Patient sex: M
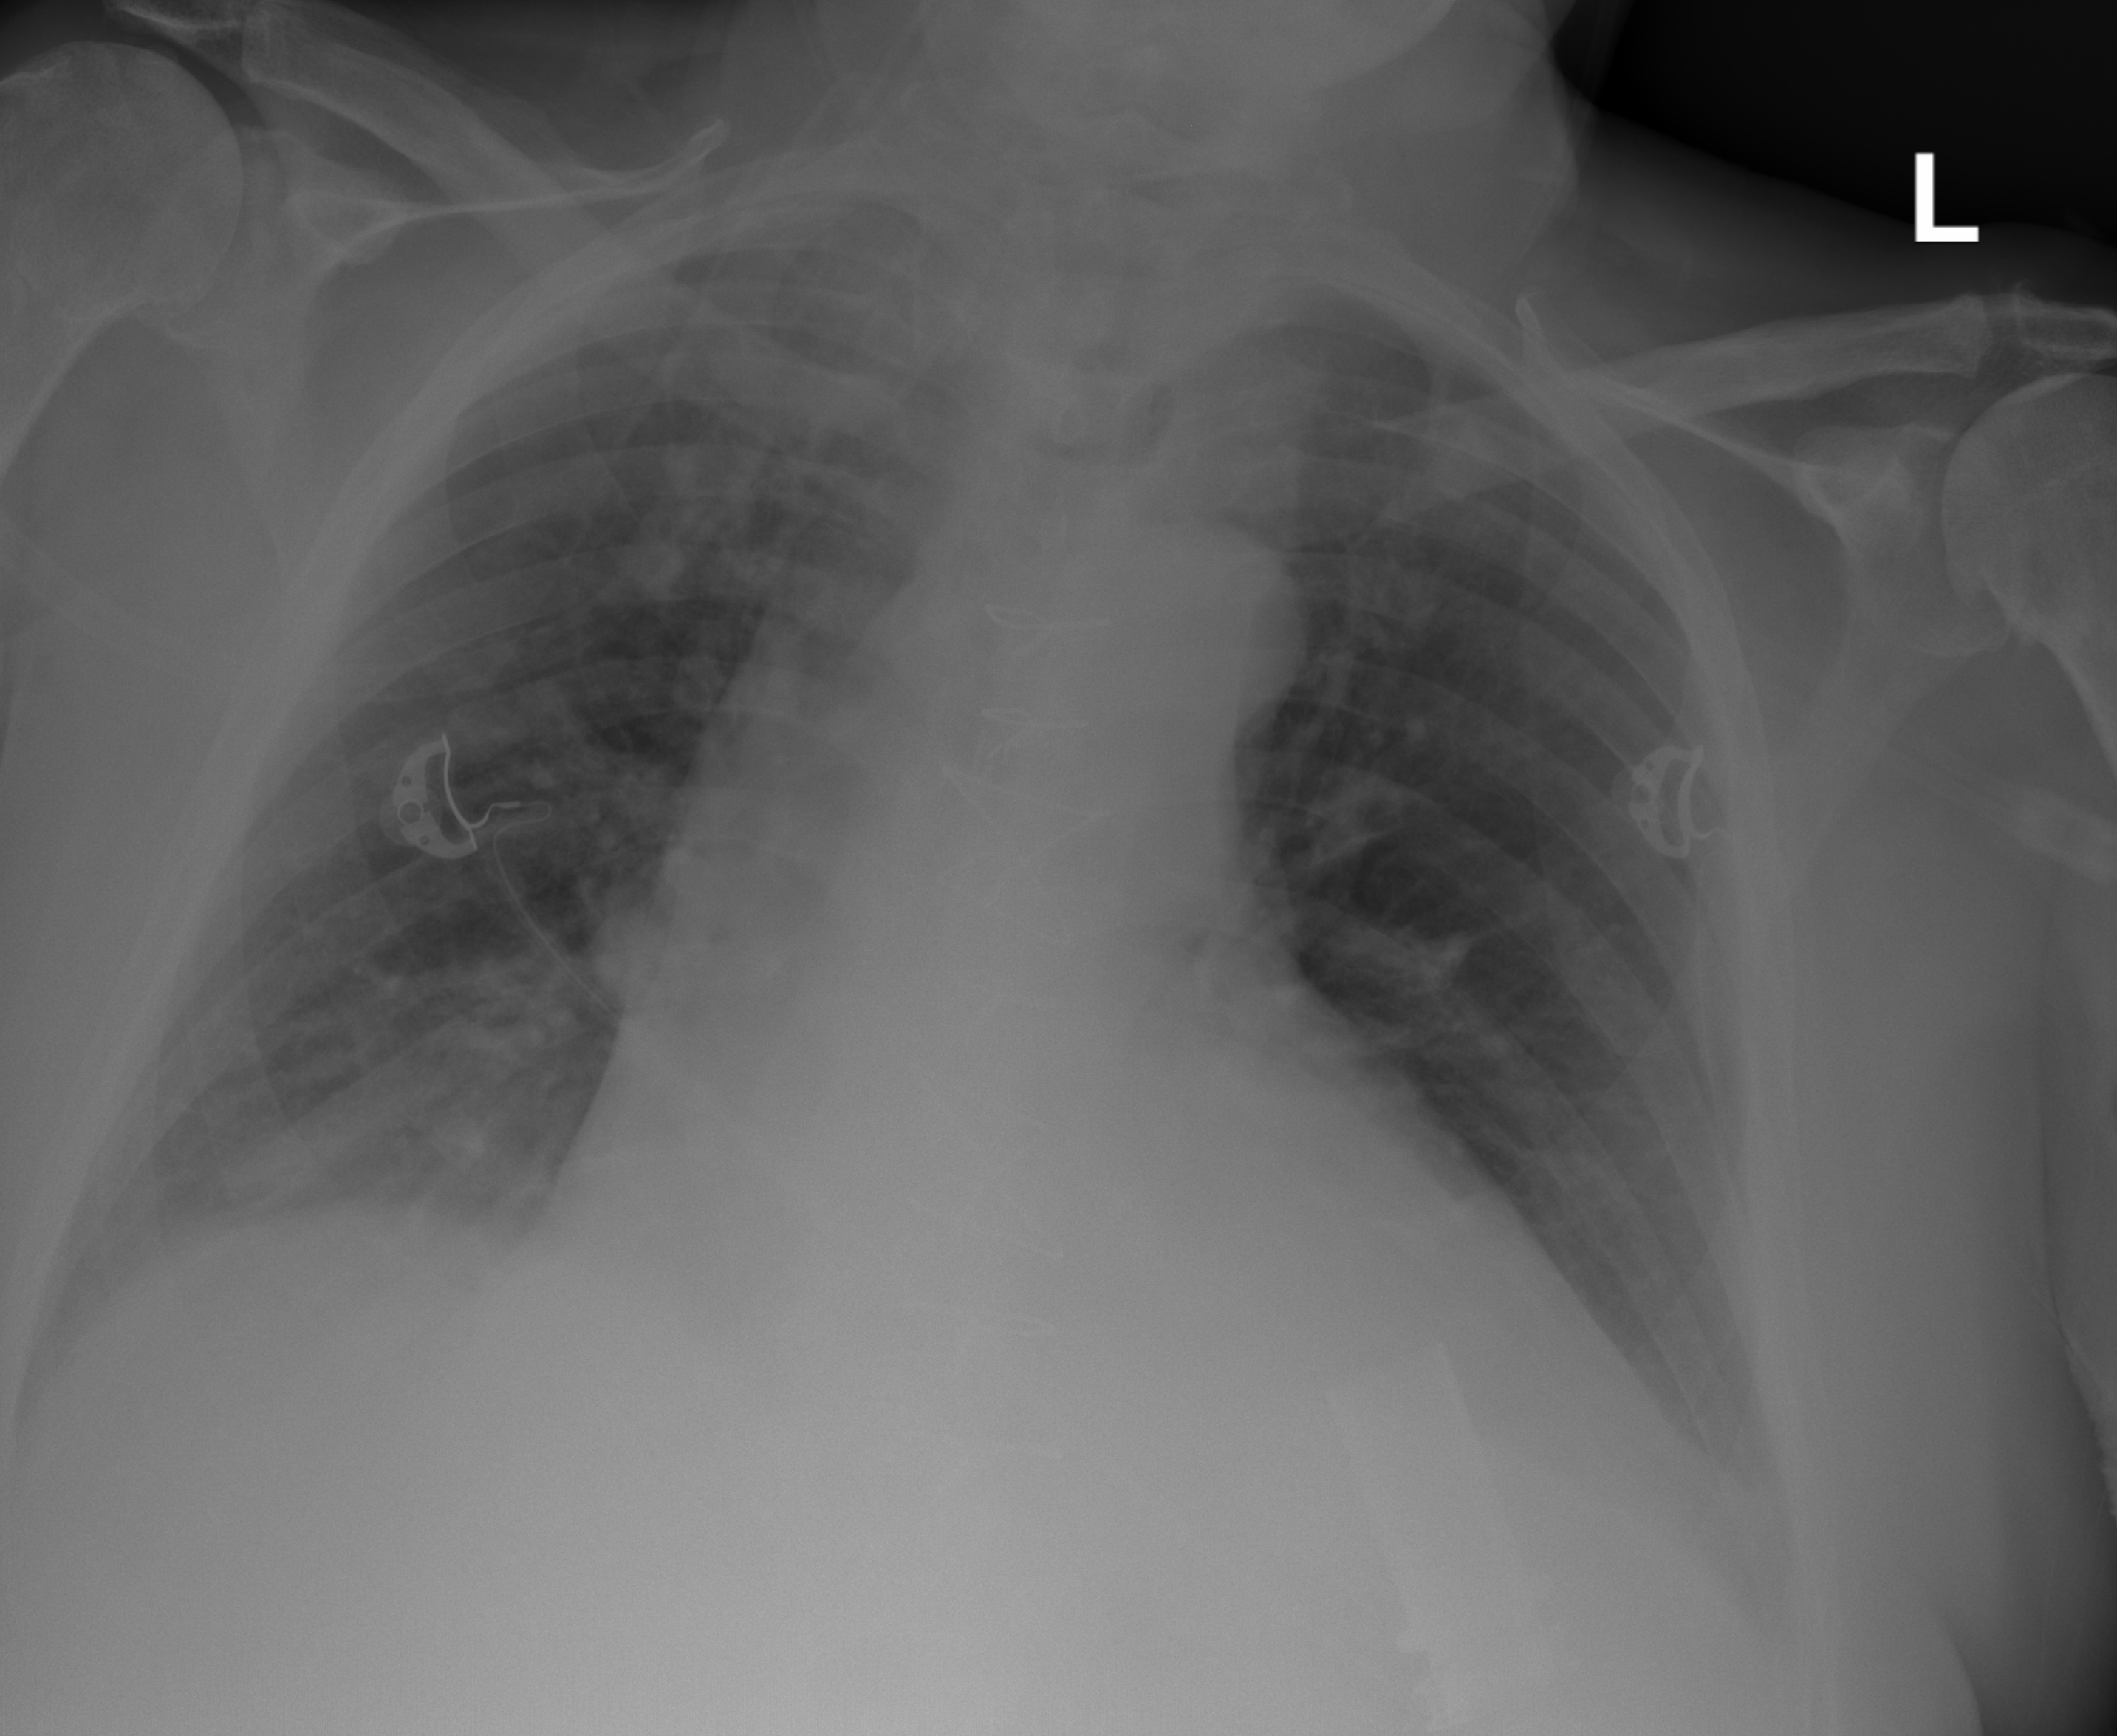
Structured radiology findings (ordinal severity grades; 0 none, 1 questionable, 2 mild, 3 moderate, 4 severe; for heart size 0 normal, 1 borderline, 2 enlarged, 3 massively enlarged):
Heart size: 2
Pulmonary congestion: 0
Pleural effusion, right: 2
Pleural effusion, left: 0
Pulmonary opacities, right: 3
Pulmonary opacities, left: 0
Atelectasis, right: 2
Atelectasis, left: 0